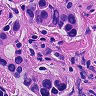
Metastatic tissue present: yes